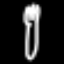
Label: fork